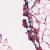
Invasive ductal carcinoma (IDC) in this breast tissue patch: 0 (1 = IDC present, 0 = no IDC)